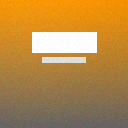
Screen state: on